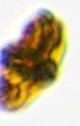
Label: Akashiwo